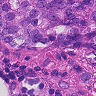
Metastatic tissue present: yes